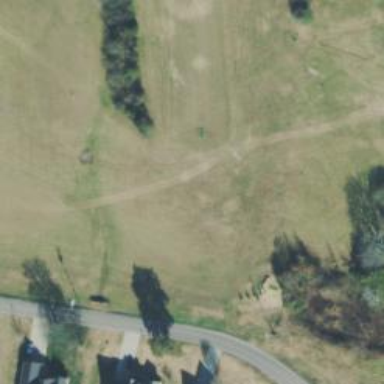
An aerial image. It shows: Disc golf tee.